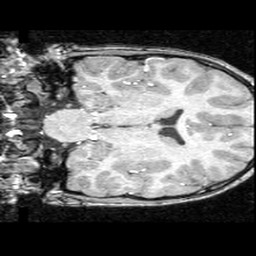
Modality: T1w
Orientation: coronal
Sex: male
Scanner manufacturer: ge
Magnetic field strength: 1.5 T
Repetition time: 21 s
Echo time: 0.008 s